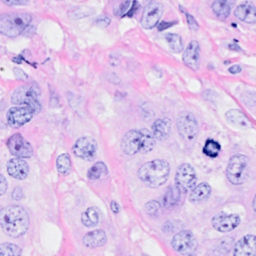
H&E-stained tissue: Breast